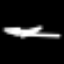
Label: line